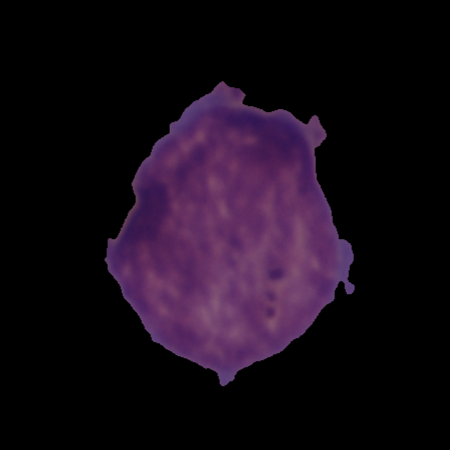
Label: healthy